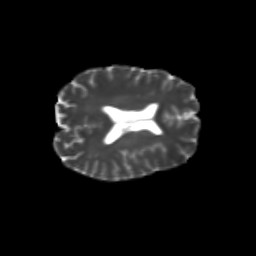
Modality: T2w
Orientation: axial
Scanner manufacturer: siemens
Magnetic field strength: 3 T
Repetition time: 9.2 s
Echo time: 0.084 s